Question: So I have installed ckeditor on my project. The control loads fine and you are able to view it. The error occurs when you type something in the textarea. The 'Next' button doesn't work. If there is no text in the textarea the 'Next' button works just fine. When there is text and you press the 'Next' button, I am also noticing these errors in the browser.
EDIT: Please note that the View here is a .

I am using . I installed it using . I have the proper files that came with it.
In my _Shared/Layout Files I include the following:
'''
<script type="text/javascript" src="@Url.Content("~/Scripts/ckeditor/ckeditor.js")"></script>
<script type="text/javascript" src="@Url.Content("~/Scripts/ckeditor/adapters/jquery.js")"></script>
'''
In my View I have the following:
'''
@using (Ajax.BeginForm("SomeAction", "SomeController", new { id = Model.Id}, new AjaxOptions { HttpMethod = "Post", UpdateTargetId = "dynamicData", InsertionMode = InsertionMode.Replace }))
{
<div class="grid_6">
@Html.TextAreaFor(x => x.SomeText, new { @class = "someTextArea" })
</div>
<div class="grid_6 alpha omega">
<input type="submit" value="Next" class="grid_6 alpha omega button drop_4 gravity_5" />
</div>
}
'''
and in my javascript I have the following:
'''
<script type="text/javascript">
$(function () {
ReBindCKEditor();
});
function BindCKEditor() {
var elem = $('#SomeText');
elem.ckeditor(function () { }, { toolbar: [
['Source'],
['Preview'],
['Cut', 'Copy', 'Paste', 'PasteText', 'PasteFromWord', '-', 'Scayt'],
['Undo', 'Redo', '-', 'Find', 'Replace', '-', 'SelectAll', 'RemoveFormat'],
['Image', 'Table', 'HorizontalRule'],
['Styles', 'Format'],
['Bold', 'Italic', 'Strike'],
['NumberedList', 'BulletedList', '-', 'Outdent', 'Indent', 'Blockquote'],
['Link', 'Unlink', 'Anchor']
]
});
}
function ReBindCKEditor() {
delete CKEDITOR.instances['SomeText'];
BindCKEditor();
}
</script>
'''
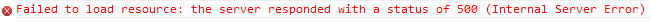
Answer: Before submitting you need to update the hidden text fields ckeditor uses. This can be done with
'''
for ( instance in CKEDITOR.instances )
CKEDITOR.instances[instance].updateElement();
'''
Say you wrap this in a javascript function called 'BeforeSubmittingCKEditor' to follow your naming above, then you could add to your BeginForm the following hook
'''
OnBegin = "BeforeSubmittingCKEditor"
'''
so your AjaxOptions would look something like this:
'''
new AjaxOptions { HttpMethod = "Post",
UpdateTargetId = "dynamicData",
InsertionMode = InsertionMode.Replace,
OnBegin = "BeforeSubmittingCKEditor" }
'''